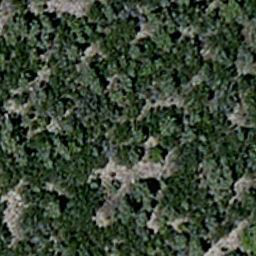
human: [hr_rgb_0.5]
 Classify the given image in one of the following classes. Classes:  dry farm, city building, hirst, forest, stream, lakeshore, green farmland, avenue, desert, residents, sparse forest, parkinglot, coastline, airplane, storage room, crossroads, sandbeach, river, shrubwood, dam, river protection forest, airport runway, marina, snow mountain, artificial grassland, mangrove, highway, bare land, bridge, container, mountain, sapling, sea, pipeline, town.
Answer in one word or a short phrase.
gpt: sparse forest